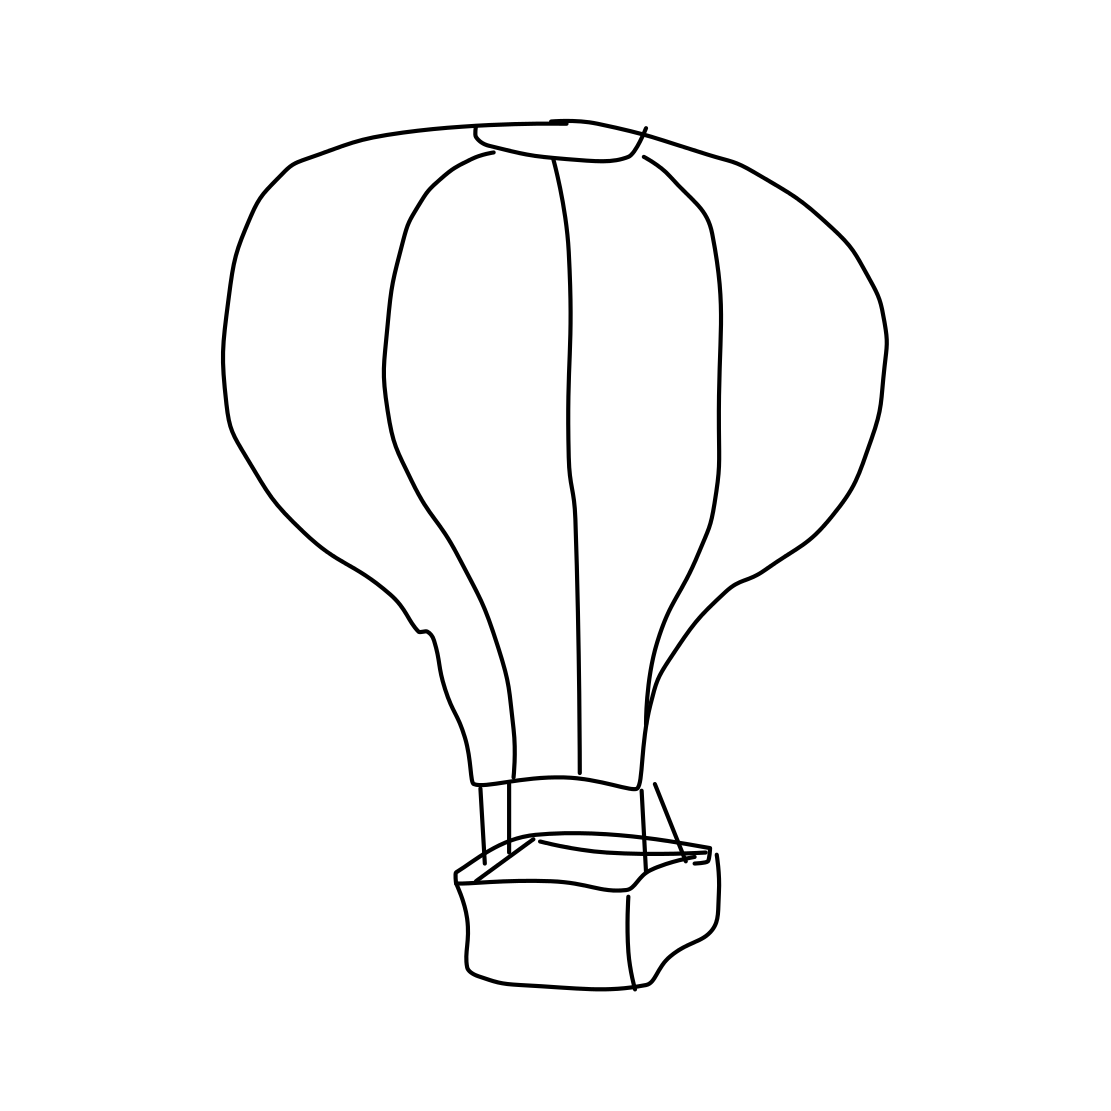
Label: hot air balloon